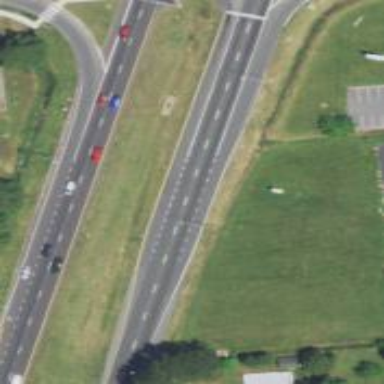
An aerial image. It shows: Trunk link highway.